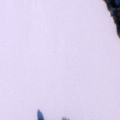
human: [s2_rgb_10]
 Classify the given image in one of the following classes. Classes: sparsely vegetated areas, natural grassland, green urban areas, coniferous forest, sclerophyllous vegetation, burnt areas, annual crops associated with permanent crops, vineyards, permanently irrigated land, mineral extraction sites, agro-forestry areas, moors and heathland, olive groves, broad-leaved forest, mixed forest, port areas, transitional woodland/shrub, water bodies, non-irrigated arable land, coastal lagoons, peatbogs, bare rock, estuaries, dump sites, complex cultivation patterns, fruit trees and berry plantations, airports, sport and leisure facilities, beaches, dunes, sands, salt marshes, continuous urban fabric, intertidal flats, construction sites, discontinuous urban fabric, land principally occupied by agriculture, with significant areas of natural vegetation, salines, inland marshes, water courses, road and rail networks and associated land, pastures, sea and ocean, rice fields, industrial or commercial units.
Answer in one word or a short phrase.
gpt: coniferous forest, mixed forest, water bodies